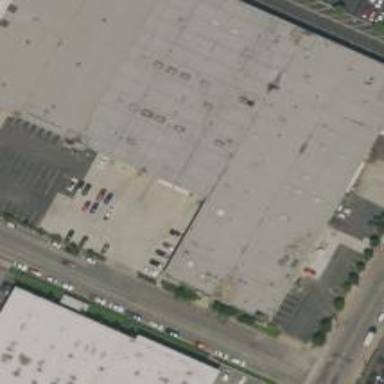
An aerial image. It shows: Warehouse building.